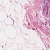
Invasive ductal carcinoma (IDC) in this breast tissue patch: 0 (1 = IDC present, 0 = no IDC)